Question: I'm using superfish menu for the WordPress. I want to add some margin between the menu parent item and its dropdown and want to add an icon on the top of the drop down, so that it looks like following image:

The menu markup is automatically generated by the WordPress so it cannot be changed. I'm trying following CSS but it does not seem to work:
'''
ul > li ul.subs{
margin-top: 10px;
}
ul > li ul.subs:before{
content: " ";
display: block;
height: 10px;
width: 20px;
position: absolute;
top: 0;
background: url('http://i.imgur.com/NL4Rq2S.png') no-repeat center bottom;
}
'''
1. When I hover, the sub menu disappears
2. The arrow icon does not appear.
<URL>
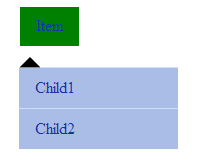
Answer: The solution for the problem 2 is change the :before position to relative
The solution for the problem 1 is to make the menu height higher
'''
ul > li ul.subs{
padding-top: 10px;
}
ul > li ul.subs::before{
content: " ";
display: block;
height: 10px;
width: 20px;
position: relative;
top: 0;
background: url('http://i.imgur.com/NL4Rq2S.png') no-repeat center bottom;
}
'''
<URL>